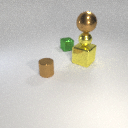
large yellow metal cube below small yellow metal sphere